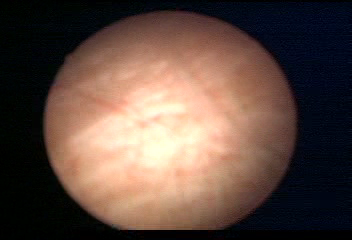
Modality: WLC
Class: Normal mucosa
Bladder cancer association: No